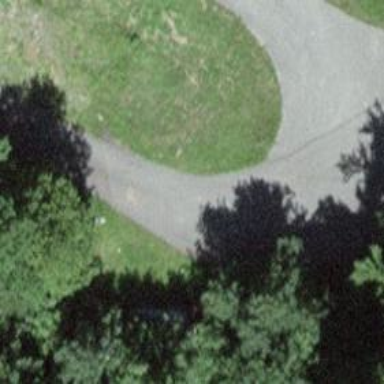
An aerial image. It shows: Well-maintained track road of grade 1.